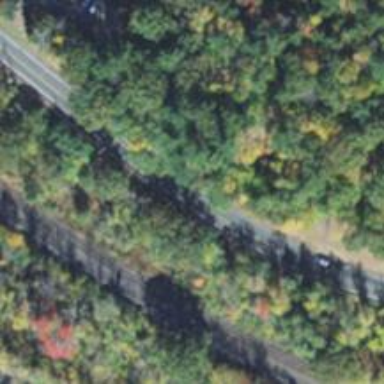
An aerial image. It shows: Asphalt trunk highway.